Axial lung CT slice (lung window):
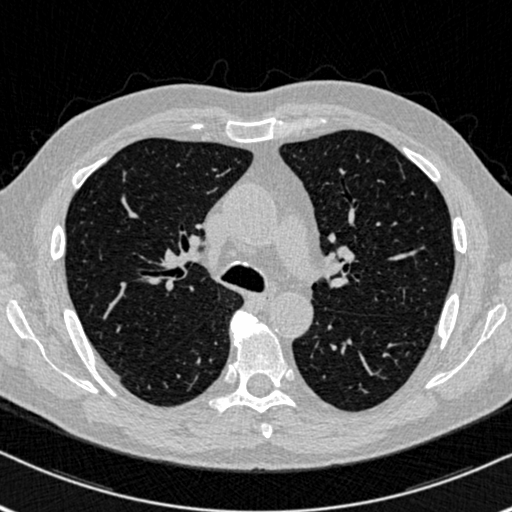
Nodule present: no